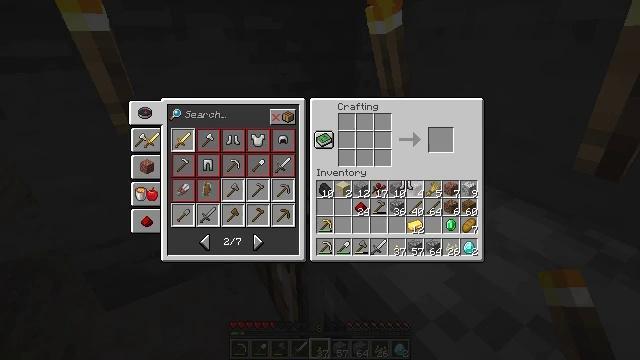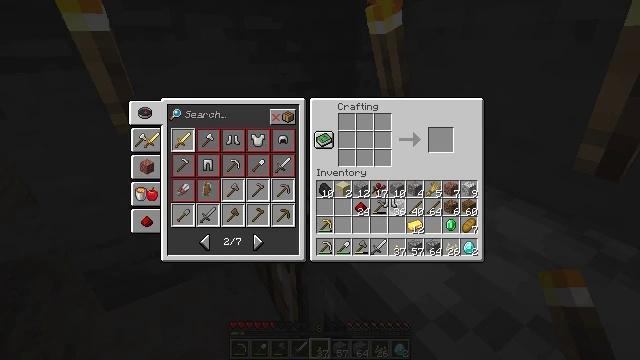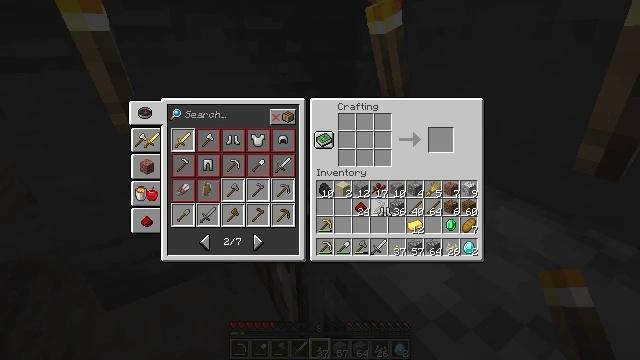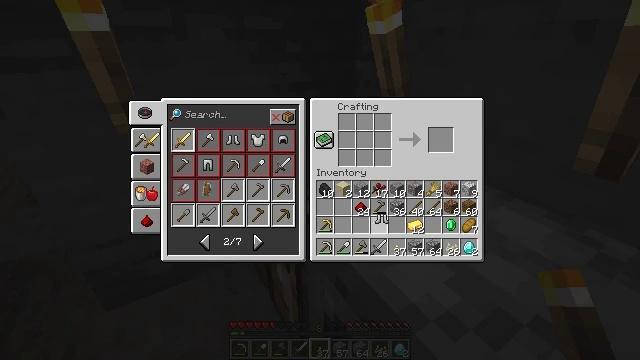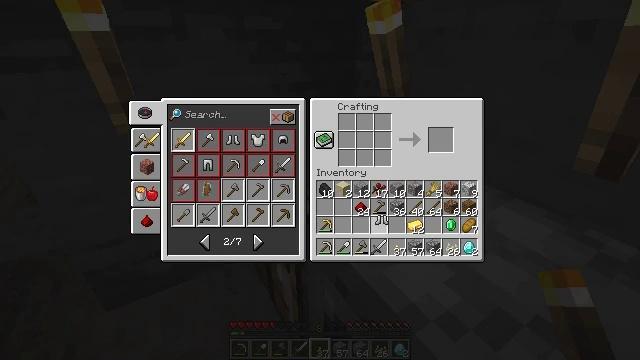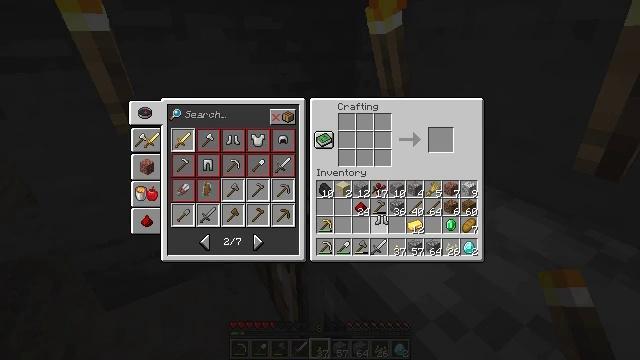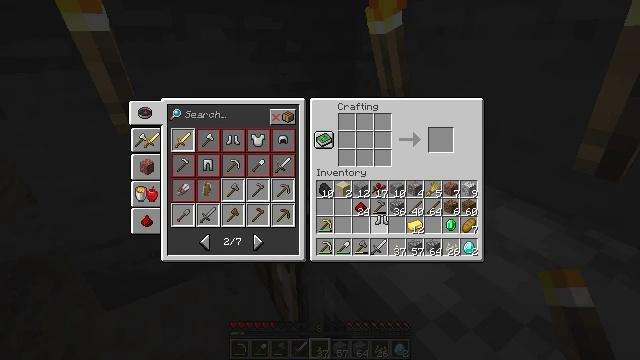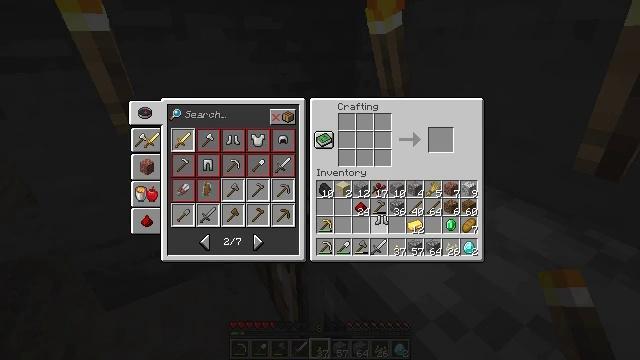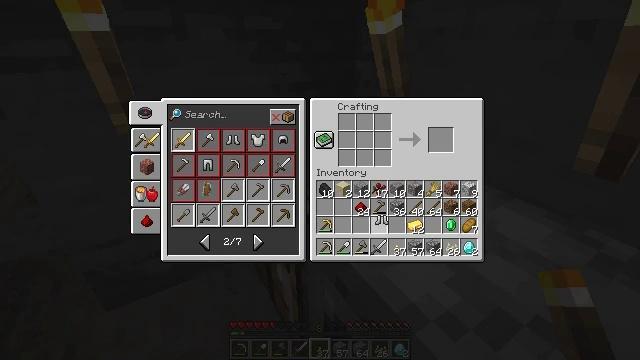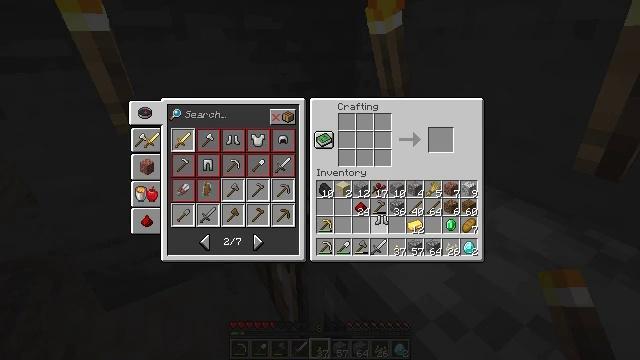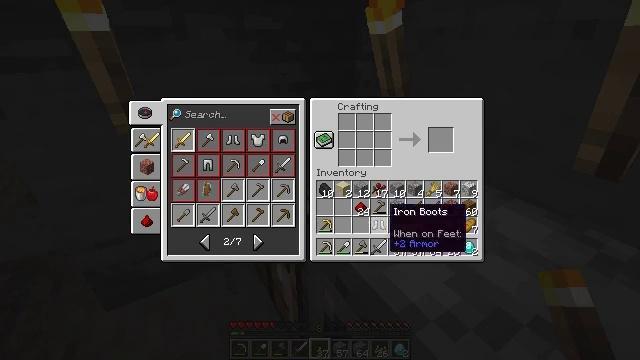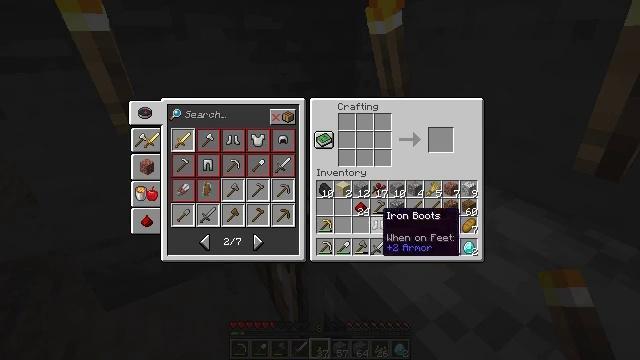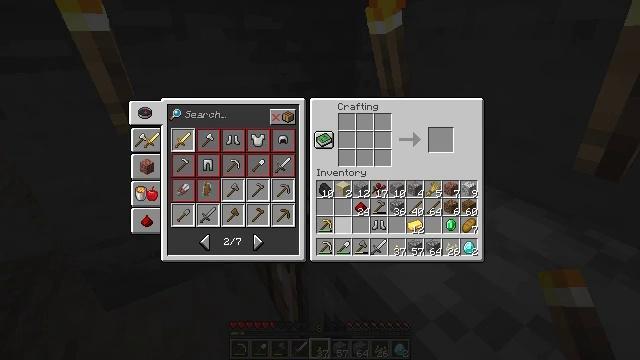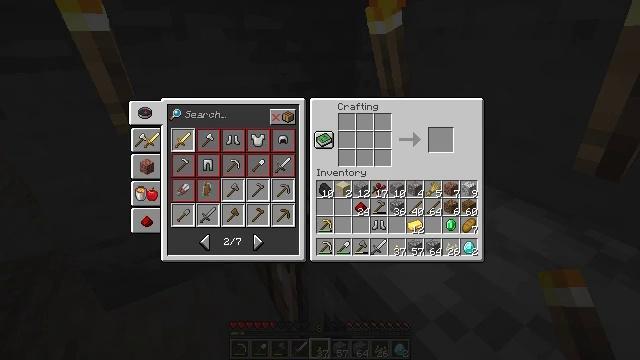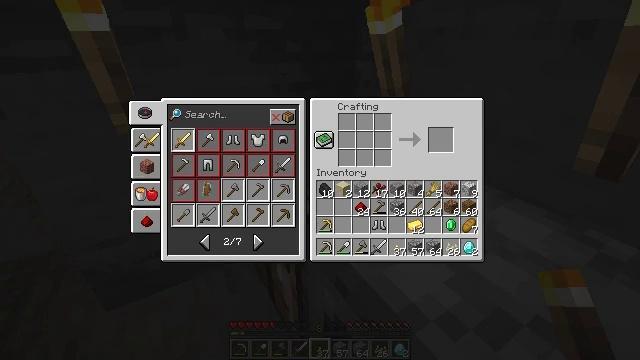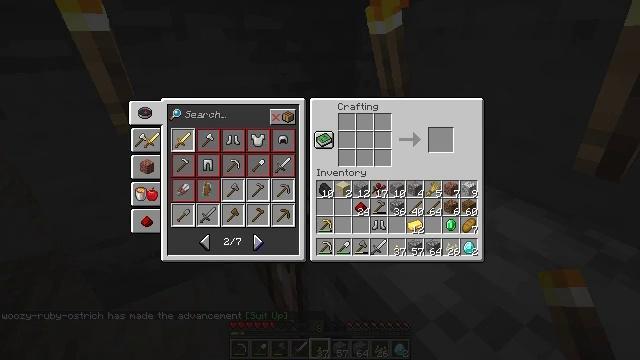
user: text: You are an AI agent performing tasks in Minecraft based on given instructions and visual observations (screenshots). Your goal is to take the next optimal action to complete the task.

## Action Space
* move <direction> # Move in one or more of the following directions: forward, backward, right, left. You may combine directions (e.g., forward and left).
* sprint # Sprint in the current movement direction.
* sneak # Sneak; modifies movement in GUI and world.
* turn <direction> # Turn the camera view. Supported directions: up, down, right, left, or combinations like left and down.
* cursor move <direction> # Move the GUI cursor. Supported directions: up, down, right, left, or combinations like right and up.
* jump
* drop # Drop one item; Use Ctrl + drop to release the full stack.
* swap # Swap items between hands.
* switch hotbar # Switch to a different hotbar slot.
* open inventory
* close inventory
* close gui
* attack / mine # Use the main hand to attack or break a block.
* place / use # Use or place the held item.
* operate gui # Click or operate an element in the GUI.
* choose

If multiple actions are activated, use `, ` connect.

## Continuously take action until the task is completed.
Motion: motion action
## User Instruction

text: Form a golden chestplate with gold ingots in the crafting table.
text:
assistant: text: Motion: cursor move left and down, open gui
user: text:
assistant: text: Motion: cursor move down
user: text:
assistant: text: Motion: cursor move down
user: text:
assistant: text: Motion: no_op
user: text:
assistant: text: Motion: no_op
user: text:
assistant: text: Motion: no_op
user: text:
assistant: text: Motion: operate gui
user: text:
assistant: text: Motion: operate gui
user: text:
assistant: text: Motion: operate gui
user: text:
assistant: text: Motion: no_op
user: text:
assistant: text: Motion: no_op
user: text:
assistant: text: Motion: cursor move left
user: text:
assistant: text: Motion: cursor move left
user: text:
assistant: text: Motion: cursor move left
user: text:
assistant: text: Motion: cursor move left
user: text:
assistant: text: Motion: cursor move left
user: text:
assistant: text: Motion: cursor move left
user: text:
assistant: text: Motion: cursor move left
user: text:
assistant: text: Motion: cursor move left
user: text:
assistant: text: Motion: cursor move left
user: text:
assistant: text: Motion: operate gui
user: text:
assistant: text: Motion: operate gui
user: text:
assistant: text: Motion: operate gui
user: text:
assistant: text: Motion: no_op
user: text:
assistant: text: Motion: no_op
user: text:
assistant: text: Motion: cursor move up
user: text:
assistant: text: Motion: cursor move up
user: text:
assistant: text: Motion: cursor move up
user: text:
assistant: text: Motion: cursor move up
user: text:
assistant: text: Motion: cursor move right